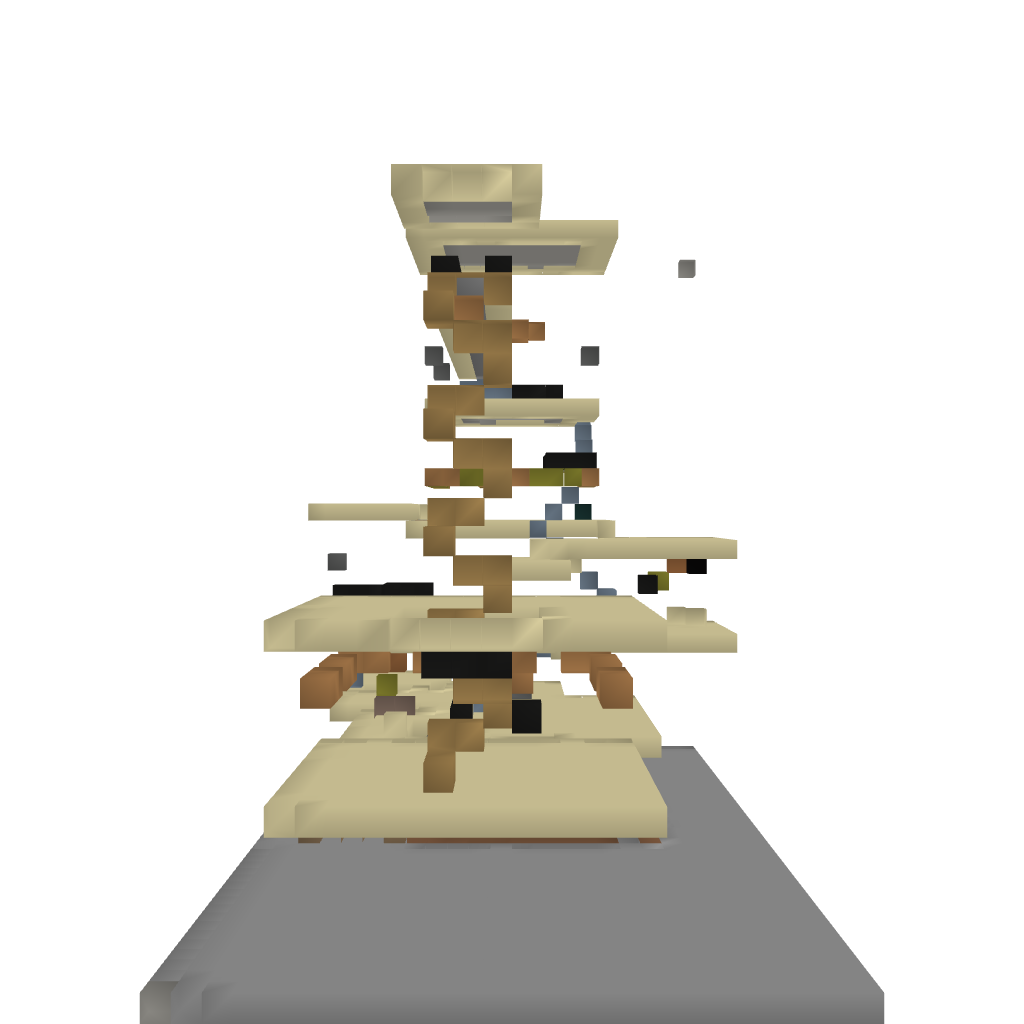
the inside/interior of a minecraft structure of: Unamed House